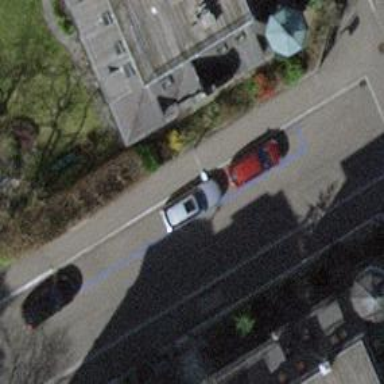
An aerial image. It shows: Parking lane.